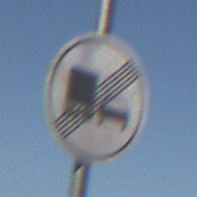
Verkehrszeichen: EndeUeberholverbotKraftfahrzeuge
Umgebung: Outdoor, Nature
Tageszeit: MorningAfternoon
Wetter: Clear
Licht: Natural
Jahreszeit: NotSpecified
Kontrast: HighContrast